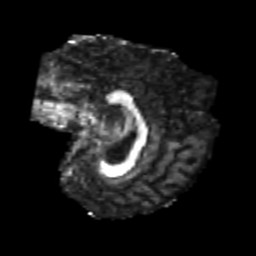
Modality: FA
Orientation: sagittal
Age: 24
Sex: male
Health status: healthy
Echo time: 0.074 s